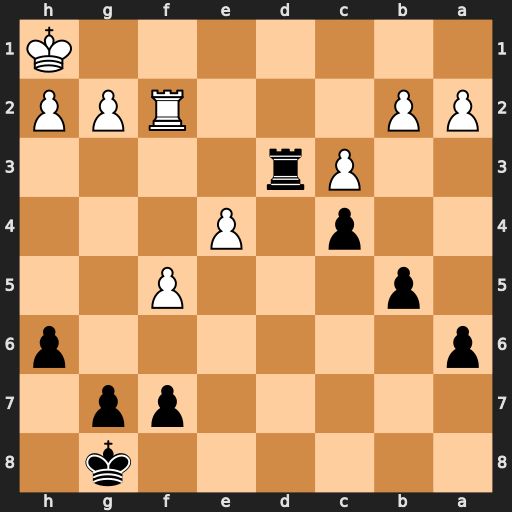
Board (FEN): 6k1/5pp1/p6p/1p3P2/2p1P3/2Pr4/PP3RPP/7K
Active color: b
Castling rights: -
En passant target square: -
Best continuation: Rd1+ Rf1 Rxf1#